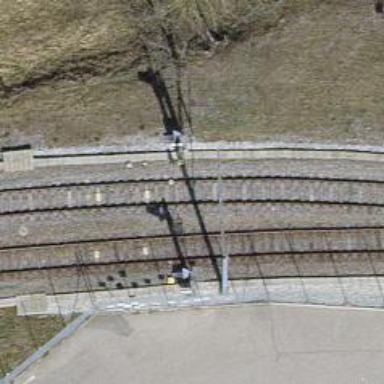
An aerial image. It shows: Single-track electrified railway siding with contact line for service.